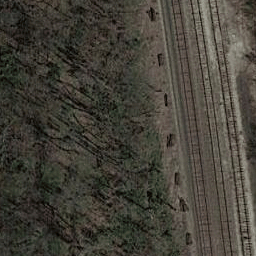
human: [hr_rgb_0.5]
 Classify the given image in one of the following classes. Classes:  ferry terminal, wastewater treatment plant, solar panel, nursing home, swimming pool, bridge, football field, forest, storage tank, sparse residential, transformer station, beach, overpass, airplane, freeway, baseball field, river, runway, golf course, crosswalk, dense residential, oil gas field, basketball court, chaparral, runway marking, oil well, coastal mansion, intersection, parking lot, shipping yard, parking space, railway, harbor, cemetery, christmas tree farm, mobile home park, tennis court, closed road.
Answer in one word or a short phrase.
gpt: railway